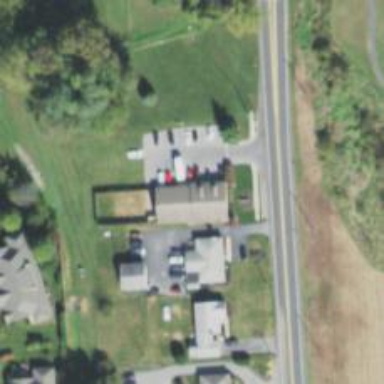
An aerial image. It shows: Veterinary facility.